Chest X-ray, AP view. Patient: 36 years old, sex F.
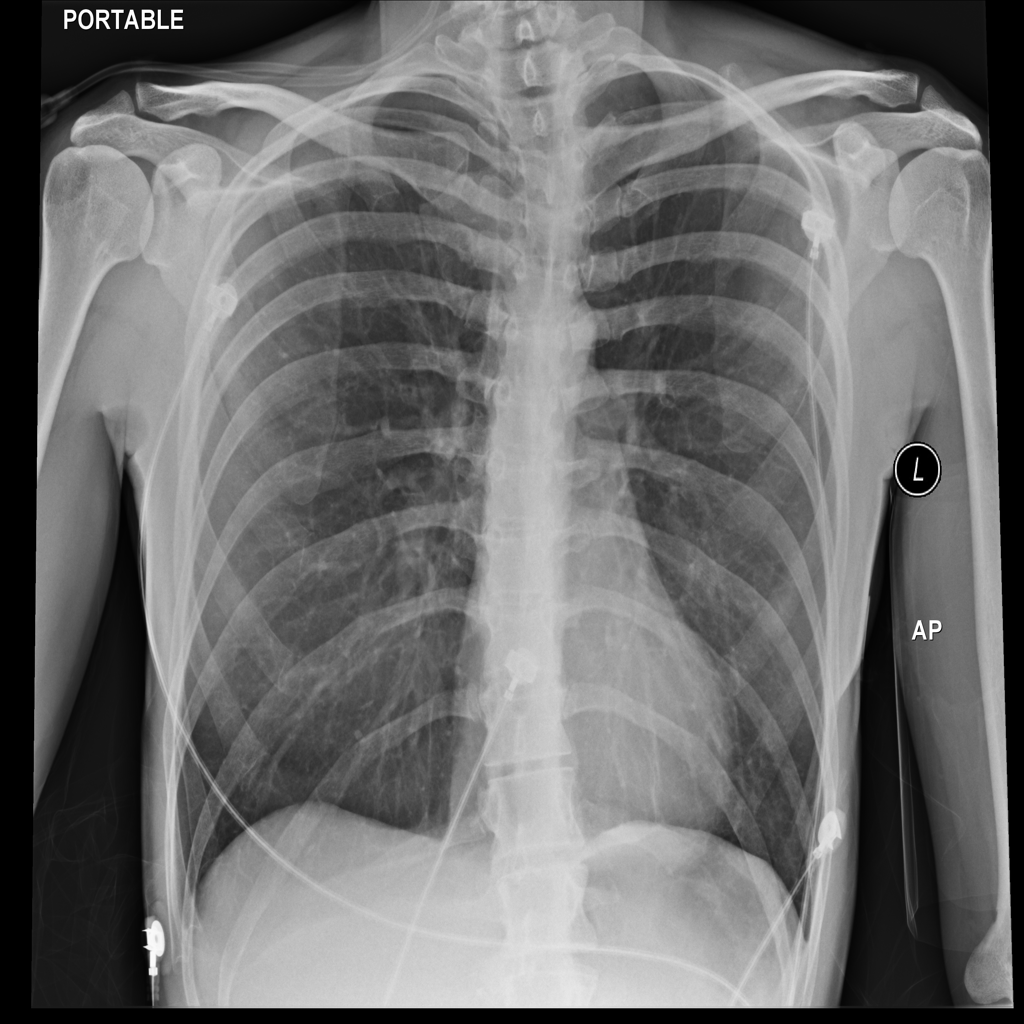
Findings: No Finding